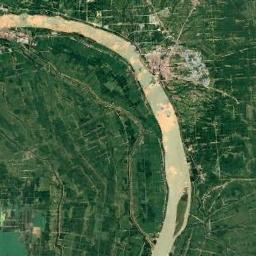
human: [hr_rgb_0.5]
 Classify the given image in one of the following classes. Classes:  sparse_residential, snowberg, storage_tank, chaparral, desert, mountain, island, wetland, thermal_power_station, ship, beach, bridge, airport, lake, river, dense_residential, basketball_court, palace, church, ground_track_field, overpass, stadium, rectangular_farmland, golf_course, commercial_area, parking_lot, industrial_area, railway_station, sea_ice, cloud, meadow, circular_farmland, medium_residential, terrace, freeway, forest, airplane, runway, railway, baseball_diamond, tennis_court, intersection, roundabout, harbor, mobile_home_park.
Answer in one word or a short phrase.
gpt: river